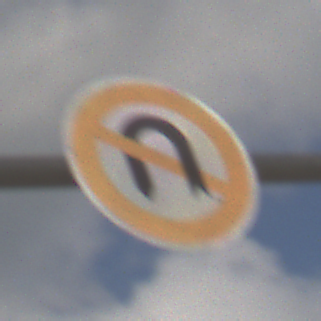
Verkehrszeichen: VerbotWenden
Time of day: Midday
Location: Outdoor (RoadRail)
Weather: PartlyCloudy
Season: NotSpecified
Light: Natural